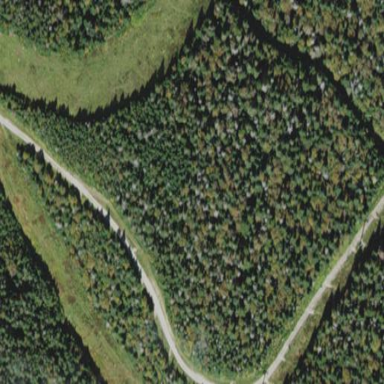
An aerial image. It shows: Woodland area covered with trees.